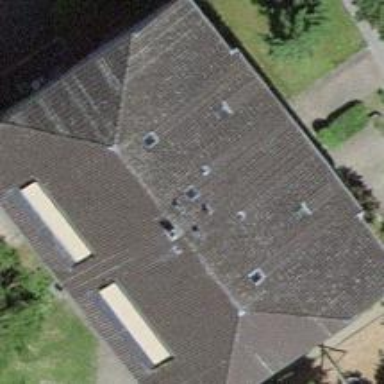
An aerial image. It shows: Hipped roof apartment building.